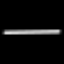
Label: line